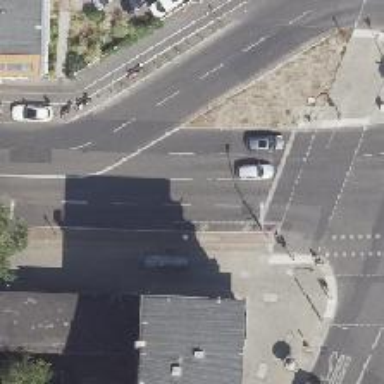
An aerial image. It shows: Secondary road with asphalt surface. It has cycle track on the right side and is dual carriageway.